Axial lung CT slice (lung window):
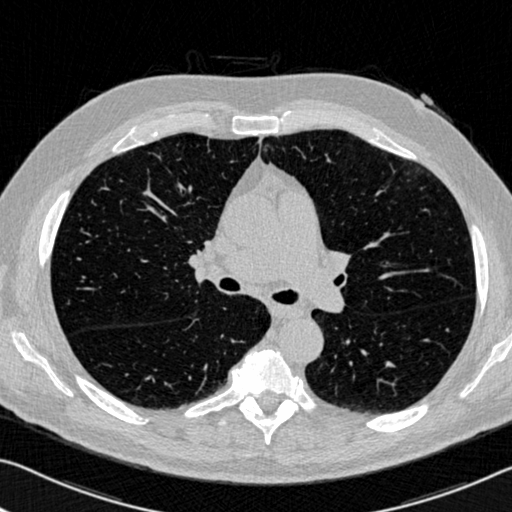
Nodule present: no